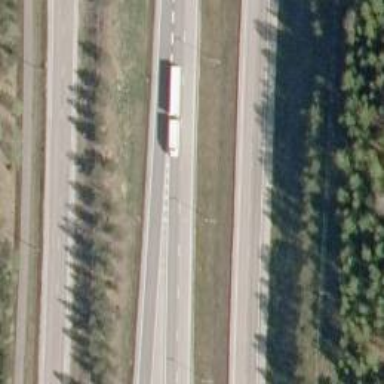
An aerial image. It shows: Asphalt motorway.